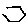
Label: hexagon